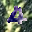
Label: 4